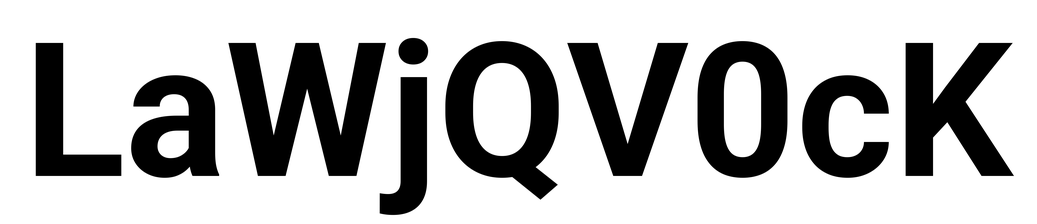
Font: Roboto_Bold